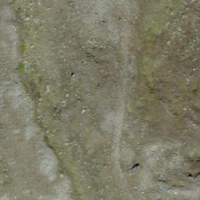
EUNIS habitat code: 26
Species observed at this site:
Viola calcarata